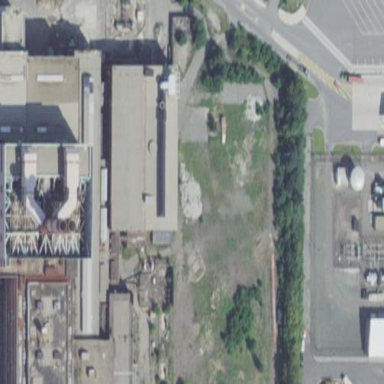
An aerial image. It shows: Industrial building.